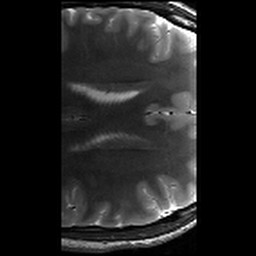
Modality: T2w
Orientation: axial
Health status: healthy
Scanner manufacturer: siemens
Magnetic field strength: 3 T
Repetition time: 8.02 s
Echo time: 0.08 s